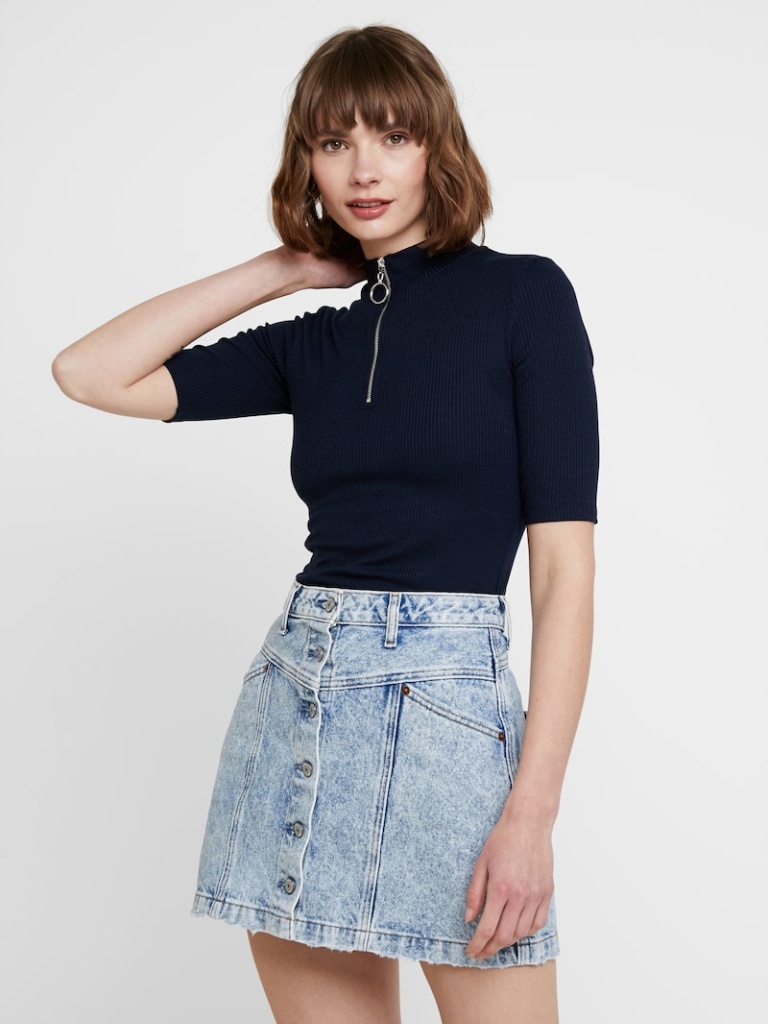
knit tight short sleeve hip length Fully Tucked in turtleneck turtleneck